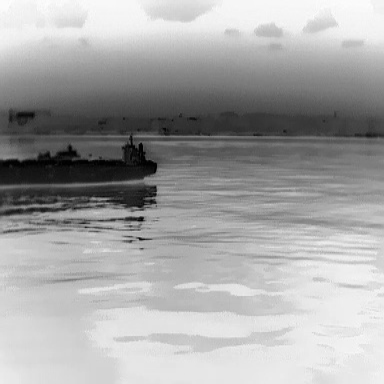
There is a liner in the infrared image.